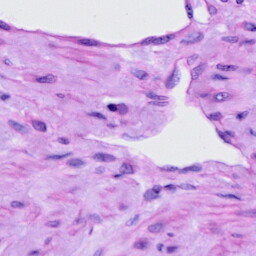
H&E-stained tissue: Cervix